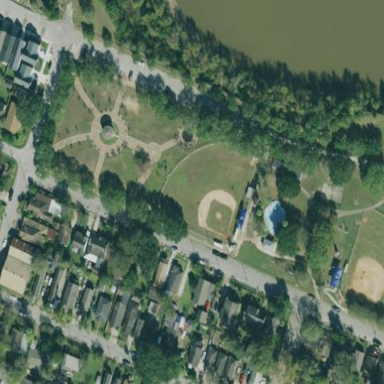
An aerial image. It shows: Baseball pitch for leisure land.